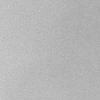
Atmospheric dust classification: dusty